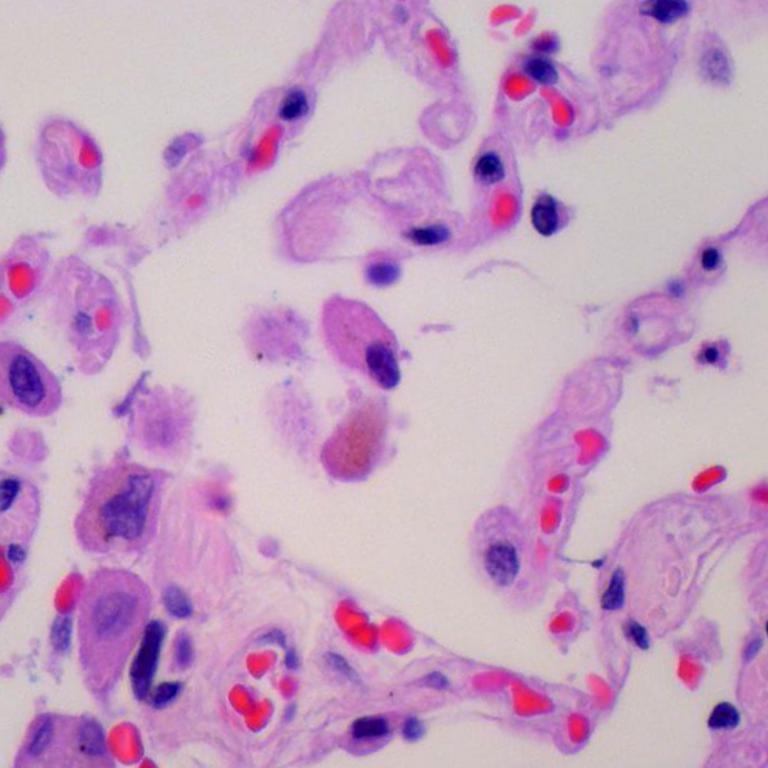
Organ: lung
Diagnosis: benign